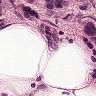
Metastatic tissue present: yes